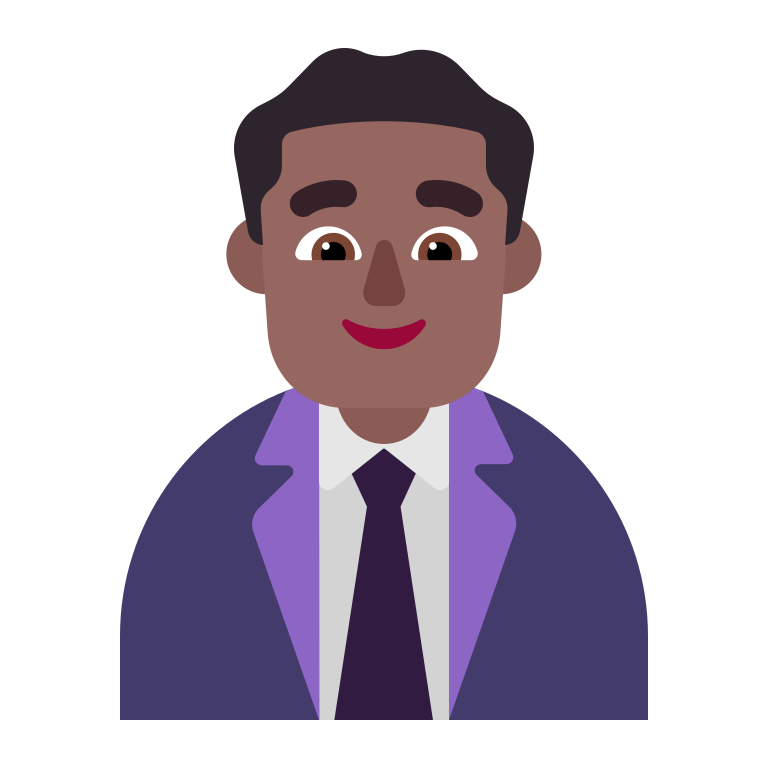
man office worker flat  dark